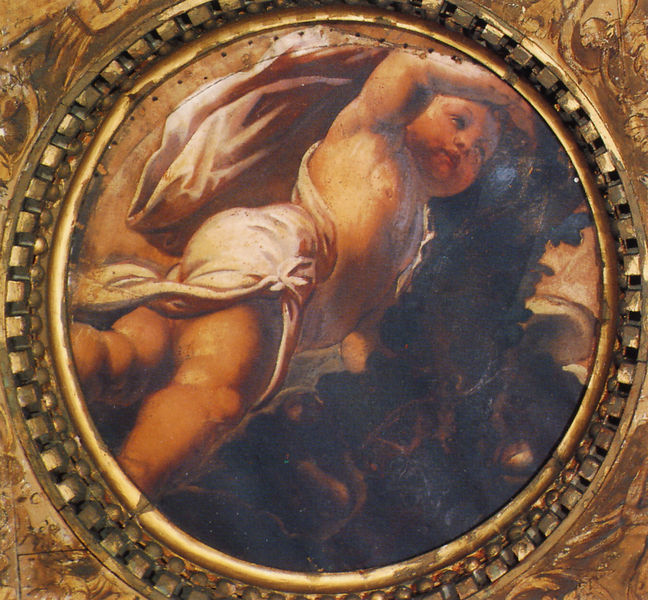
Titel: Deckenmalerei des Sala dell’Albergo
Künstler: Jacopo Tintoretto
Standort: Venedig, San Rocco (EU - I - Venetien)
Schlagwörter: dunkel, himmel, nackt, weiß, braun, schwarz, tuch, wolke, arm, gesicht, rahmen, gold, decke, kind, brosche, rosa, kreis, rund, tondo, engel, putte, putto, rahmung, baby, dick, nackte, junge, punkte, fleisch, knabe, medaillon, bedeckt, löcher, fries, untersicht, ziseliert, perlstab, rotunde, architekturdetail, babyspeck, deckenfresko, windel, verwaschen, r